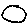
Label: circle